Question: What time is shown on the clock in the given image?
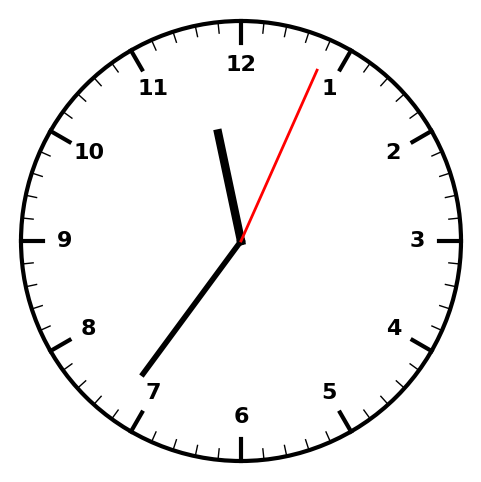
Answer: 11:36:04